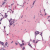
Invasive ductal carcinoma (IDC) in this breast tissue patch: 1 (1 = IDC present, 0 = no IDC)